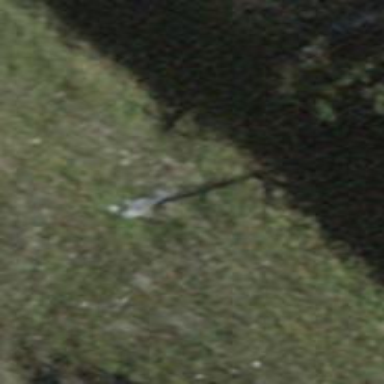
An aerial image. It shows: Pylon used for aerialway.